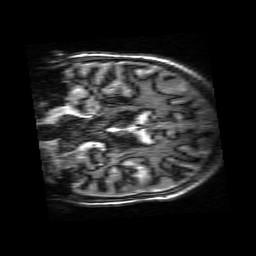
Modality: MP2RAGE
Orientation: coronal
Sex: female
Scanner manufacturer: siemens
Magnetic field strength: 3 T
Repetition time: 5 s
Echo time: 0.00355 s